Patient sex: F
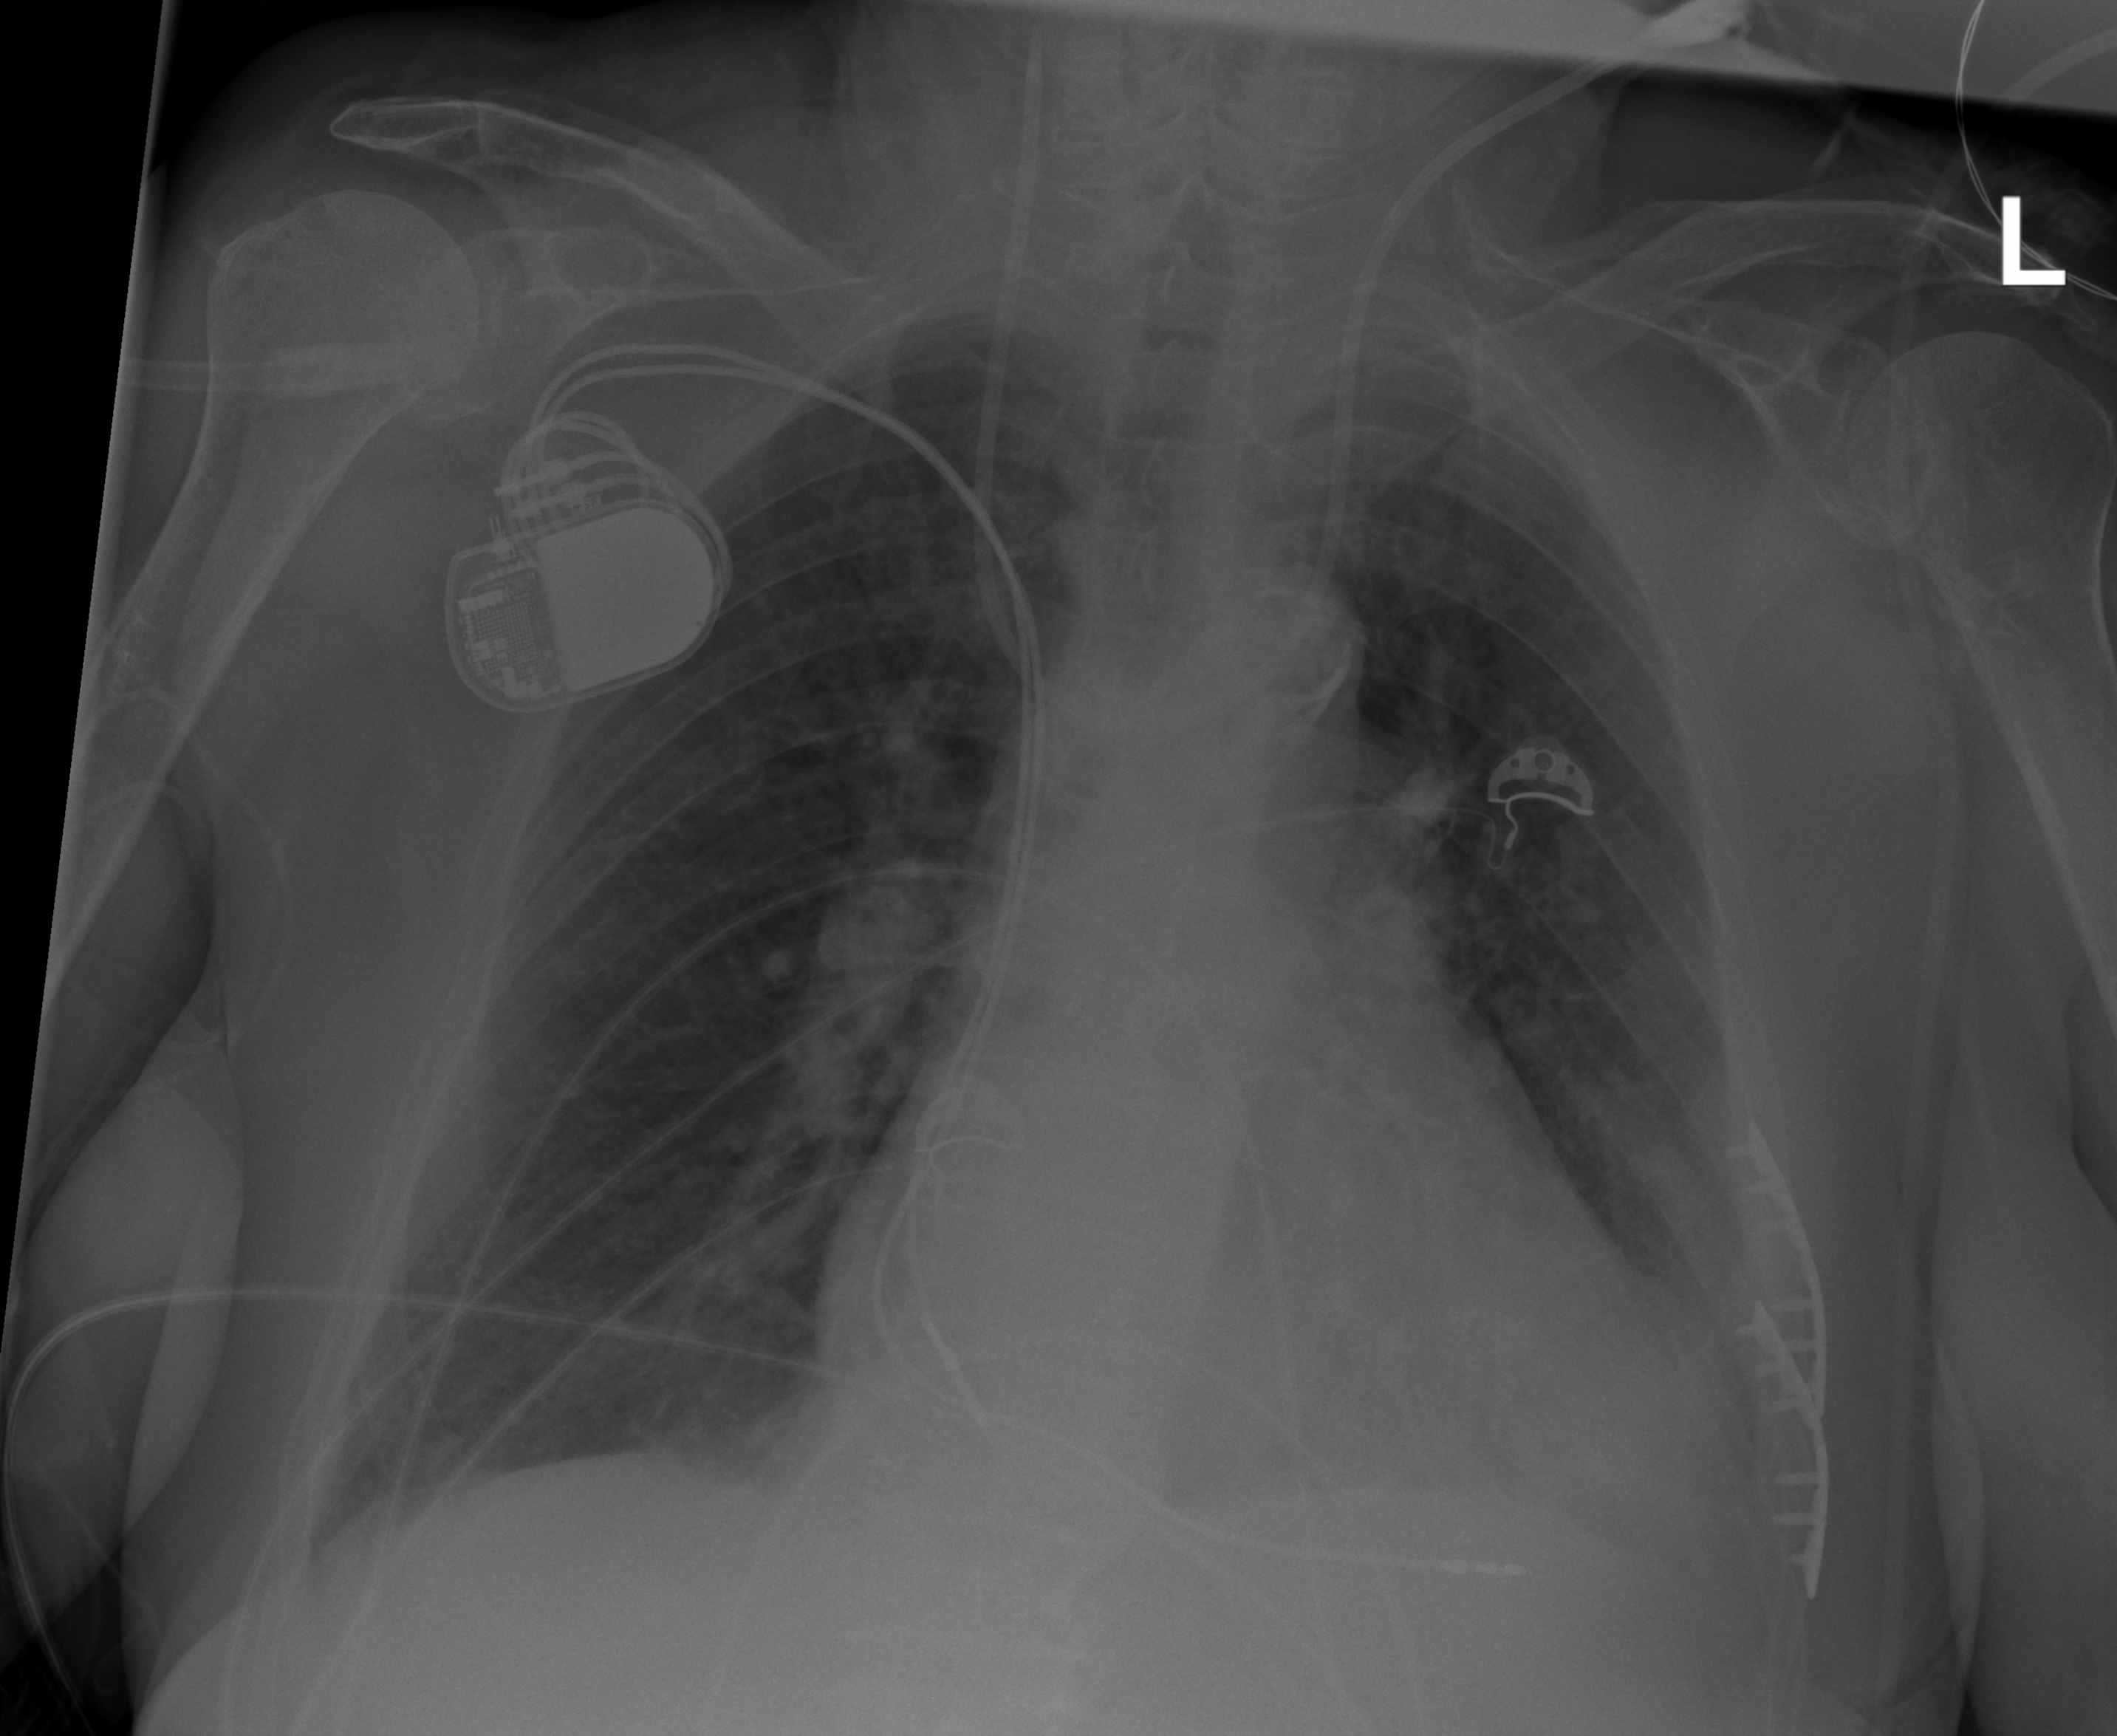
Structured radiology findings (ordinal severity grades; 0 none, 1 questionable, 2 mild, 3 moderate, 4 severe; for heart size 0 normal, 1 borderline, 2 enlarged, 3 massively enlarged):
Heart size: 2
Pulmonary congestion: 2
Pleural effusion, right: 0
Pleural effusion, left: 2
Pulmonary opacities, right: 1
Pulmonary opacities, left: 2
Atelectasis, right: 0
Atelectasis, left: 2